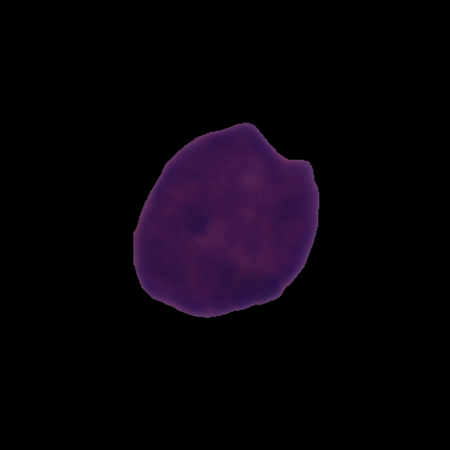
Label: cancer